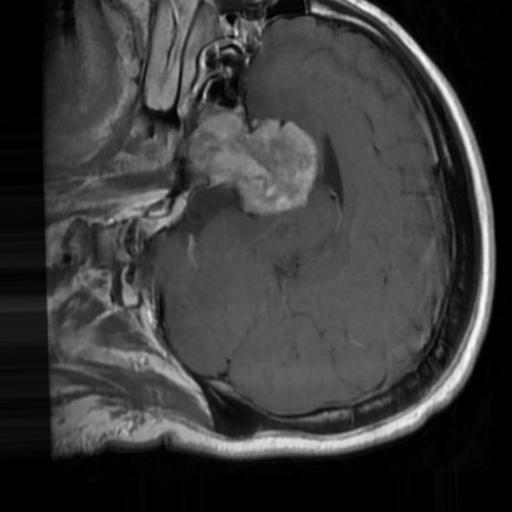
Label: brain_tumor